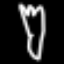
Label: fork